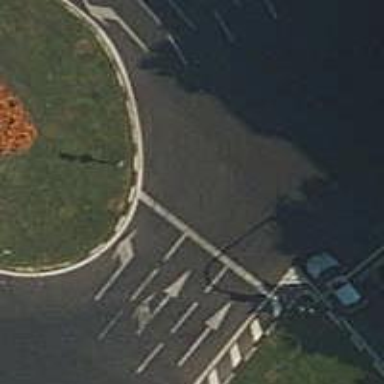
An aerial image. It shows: Circular junction on tertiary road.